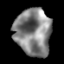
Tissue: lung
Cell type: Others
Senescence score: 0.2147
Nuclear area (px): 1668
Mean DAPI intensity: 131.445